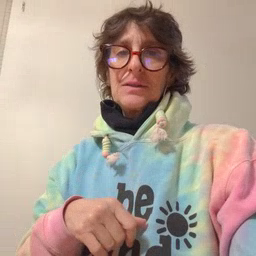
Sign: red